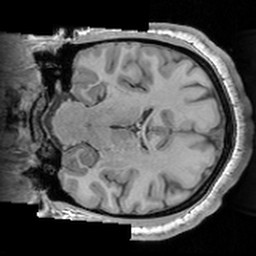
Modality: T1w
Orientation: coronal
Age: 19
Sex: female
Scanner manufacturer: siemens
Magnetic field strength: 3 T
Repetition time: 1.63 s
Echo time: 0.00311 s